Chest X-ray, AP view. Patient: 34 years old, sex F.
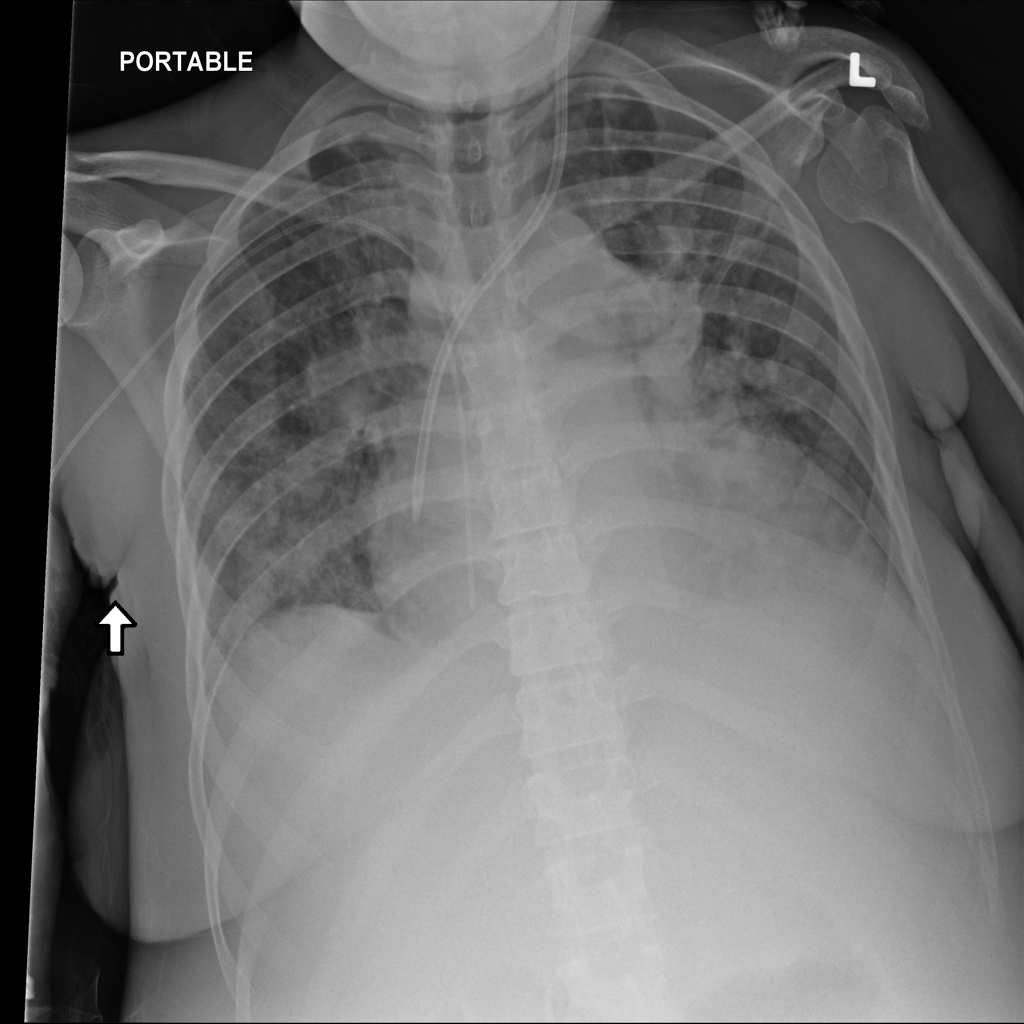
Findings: Mass